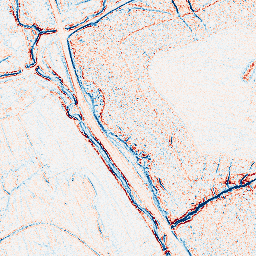
Category: edge_preserving
Decomposition family: bilateral
Decomposition parameters: d: 5
sigma_color: 25
sigma_space: 75
Upsampling method: cubic_catmull_rom
Upsampling parameters: scale: 8
Upsampling scale: 8